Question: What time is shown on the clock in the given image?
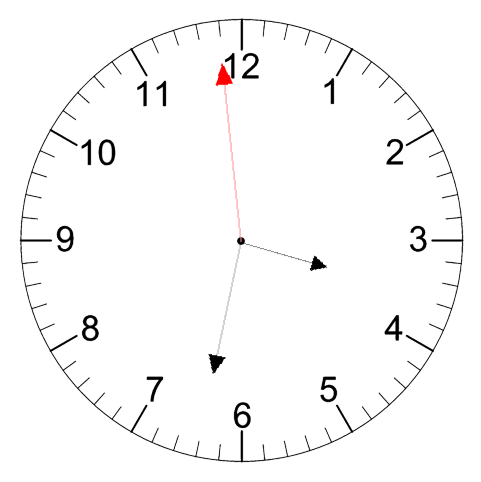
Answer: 03:31:59